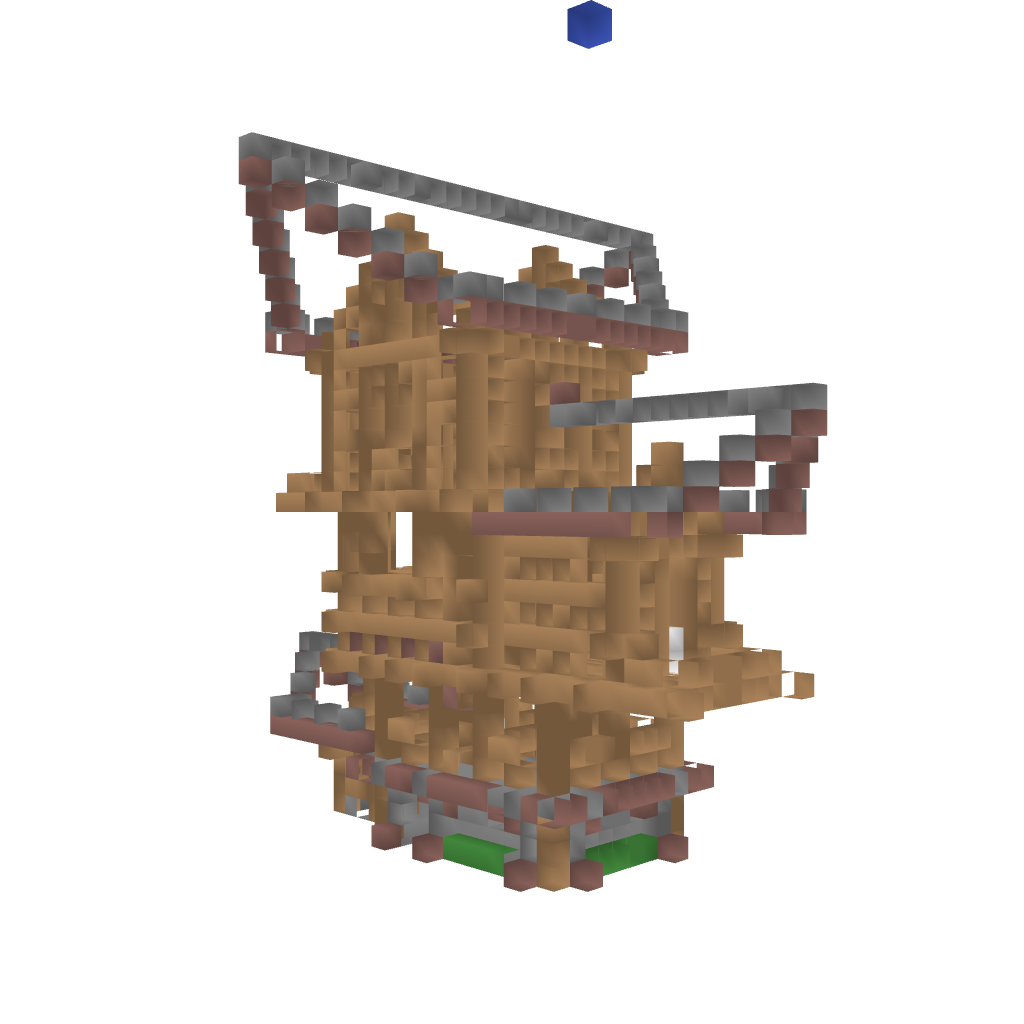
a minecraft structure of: Fantasy Medieval Home #0001 | By DaveGR bad low quality